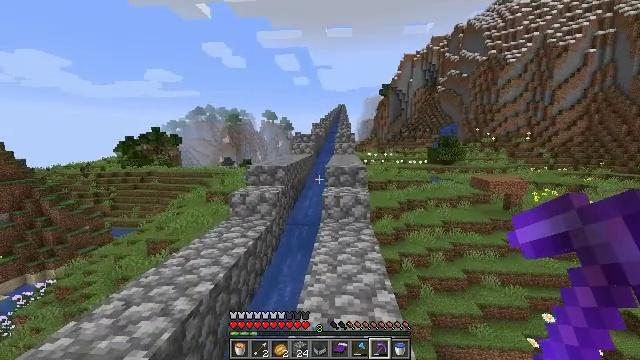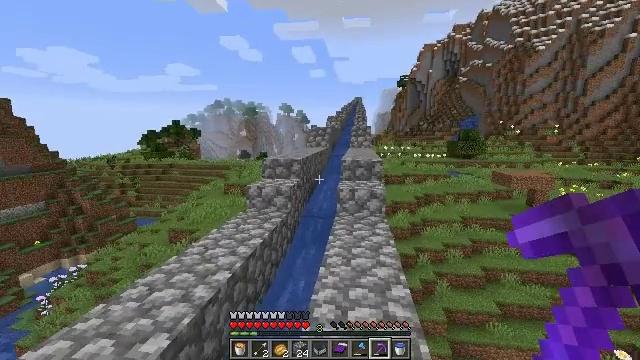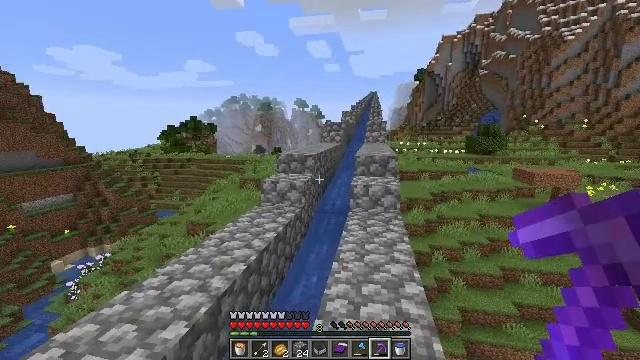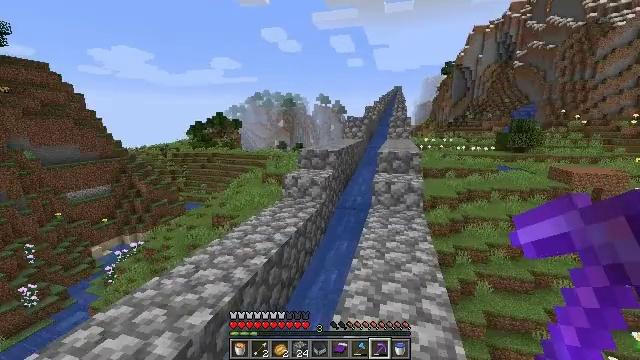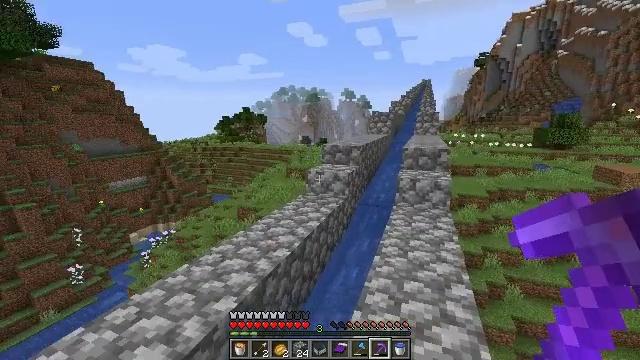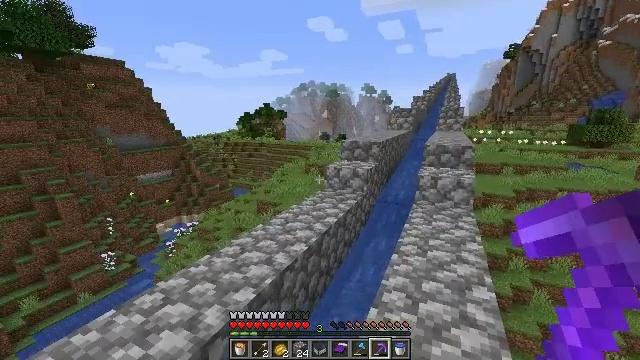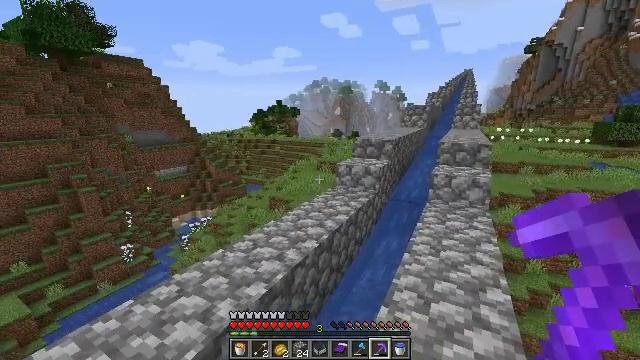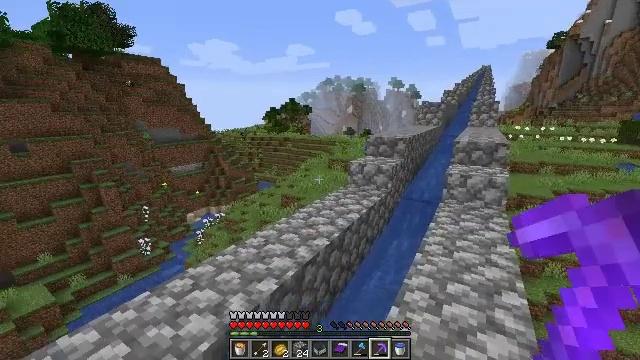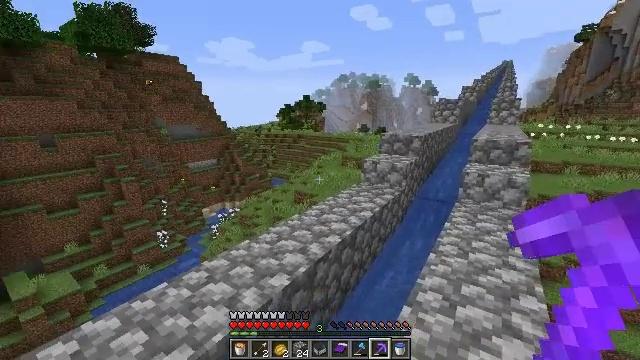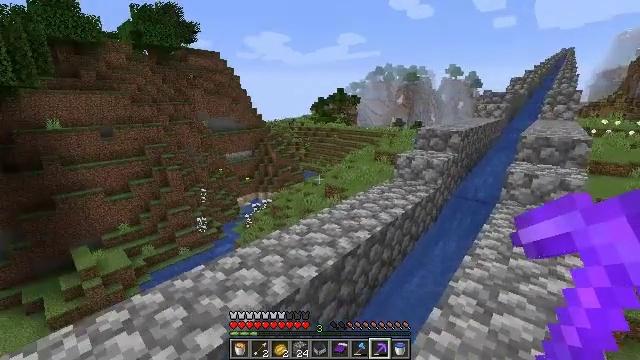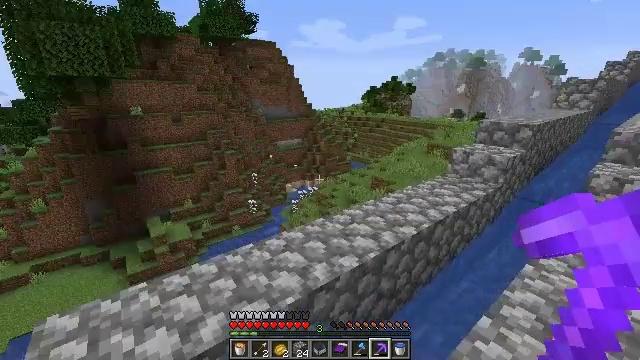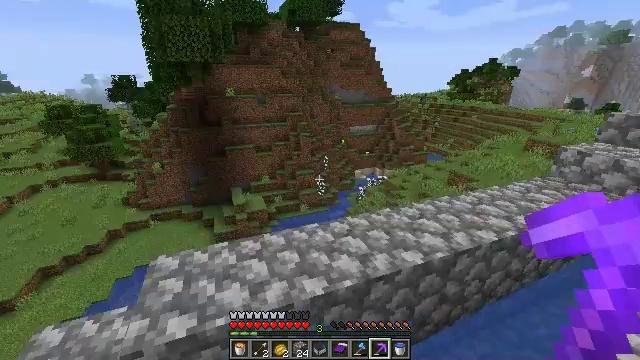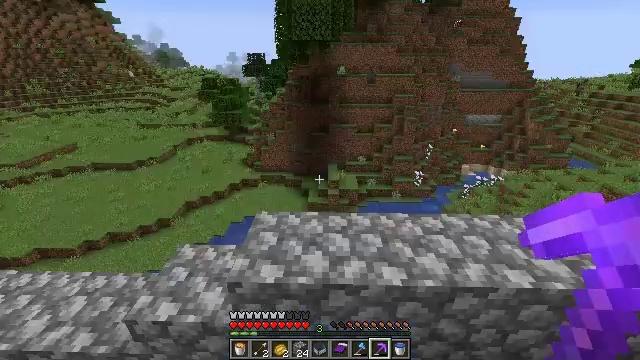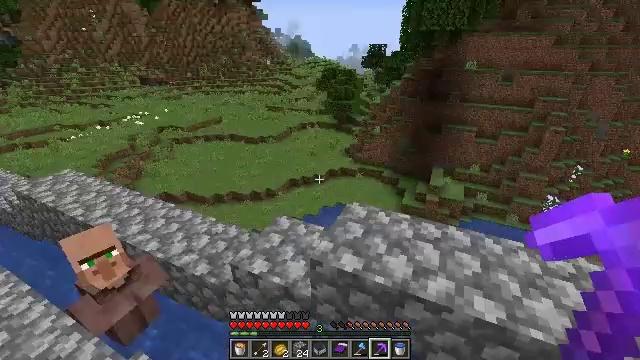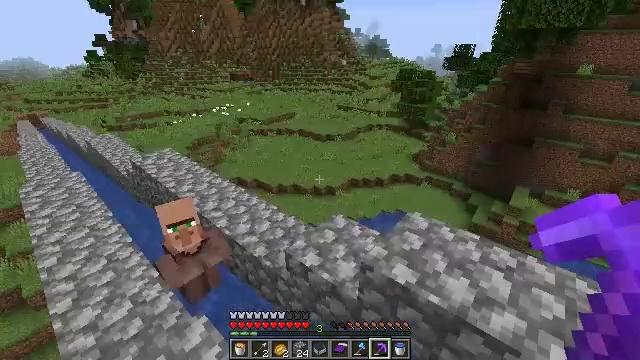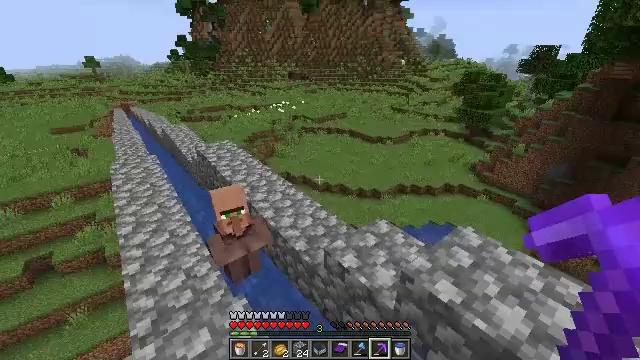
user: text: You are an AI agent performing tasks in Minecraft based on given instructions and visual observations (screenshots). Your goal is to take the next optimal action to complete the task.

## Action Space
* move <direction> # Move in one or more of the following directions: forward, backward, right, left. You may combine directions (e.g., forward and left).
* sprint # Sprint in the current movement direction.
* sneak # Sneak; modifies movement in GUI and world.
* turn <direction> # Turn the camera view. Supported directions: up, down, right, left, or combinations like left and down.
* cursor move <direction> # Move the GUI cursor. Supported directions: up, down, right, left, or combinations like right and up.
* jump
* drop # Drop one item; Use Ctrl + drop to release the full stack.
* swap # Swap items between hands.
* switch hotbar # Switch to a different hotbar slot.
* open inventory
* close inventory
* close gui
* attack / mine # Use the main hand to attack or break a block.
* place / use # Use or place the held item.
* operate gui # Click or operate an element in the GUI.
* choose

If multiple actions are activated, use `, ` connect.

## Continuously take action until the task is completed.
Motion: motion action
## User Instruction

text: Break the cobblestone to create a path.
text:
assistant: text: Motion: turn left and down
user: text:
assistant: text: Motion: turn left and down
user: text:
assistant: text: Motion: turn left
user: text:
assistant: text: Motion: turn left and down
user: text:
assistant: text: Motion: turn left
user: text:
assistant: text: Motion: turn left
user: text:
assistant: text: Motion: turn left
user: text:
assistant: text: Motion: turn left
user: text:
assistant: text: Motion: turn left and down
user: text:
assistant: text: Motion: turn left and down
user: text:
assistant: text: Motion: turn left and down
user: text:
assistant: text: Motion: turn left and down
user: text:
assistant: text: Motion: turn left and down
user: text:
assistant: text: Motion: turn left
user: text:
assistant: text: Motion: turn left
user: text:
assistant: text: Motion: turn left
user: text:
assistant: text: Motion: turn left
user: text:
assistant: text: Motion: turn left
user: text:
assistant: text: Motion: turn left
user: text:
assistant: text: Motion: turn left
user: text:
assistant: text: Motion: turn left
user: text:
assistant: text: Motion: turn left
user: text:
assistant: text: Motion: turn left
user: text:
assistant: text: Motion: turn left
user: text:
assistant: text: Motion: turn left
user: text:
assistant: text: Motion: turn left
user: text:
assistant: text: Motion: turn left
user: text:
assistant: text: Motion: no_op
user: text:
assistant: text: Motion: no_op
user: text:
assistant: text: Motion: no_op